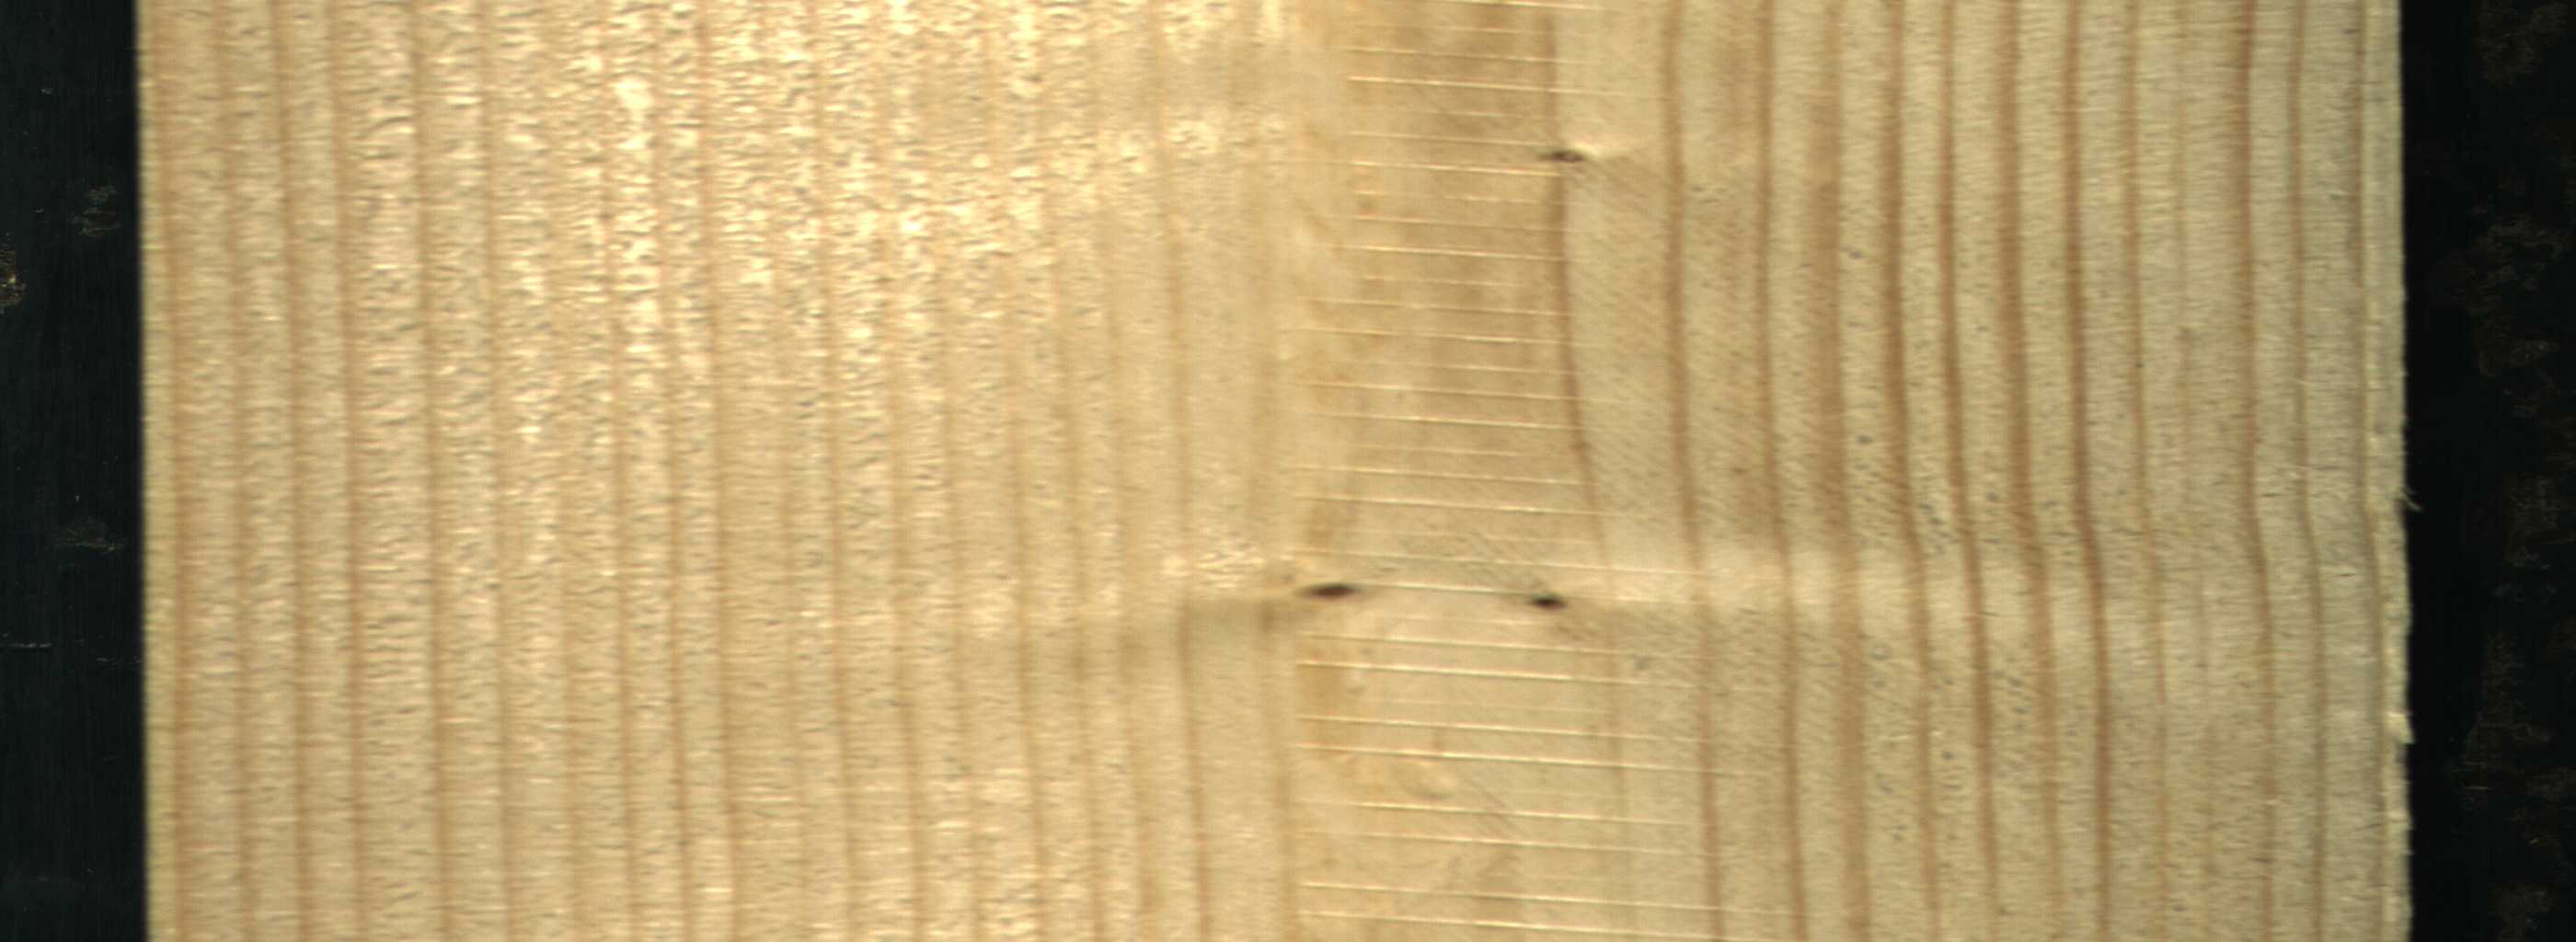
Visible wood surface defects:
Live_Knot
Live_Knot
Live_Knot